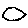
Label: cloud